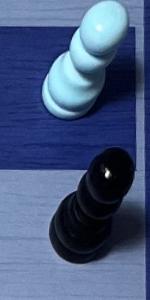
Label: Pawn_Black